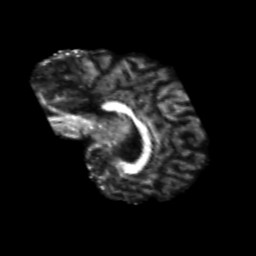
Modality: FA
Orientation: sagittal
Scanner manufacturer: siemens
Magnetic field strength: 3 T
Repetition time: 6.8 s
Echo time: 0.093 s